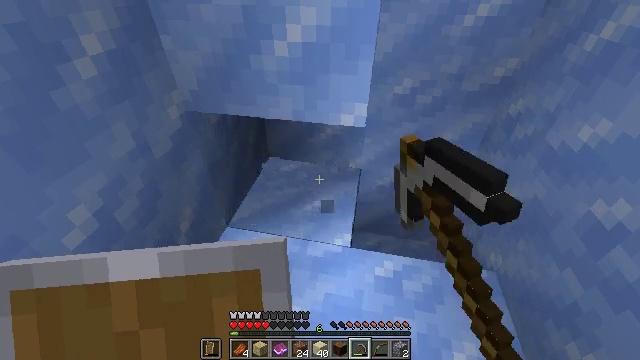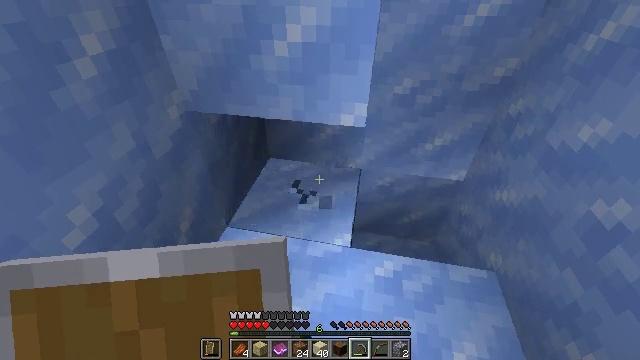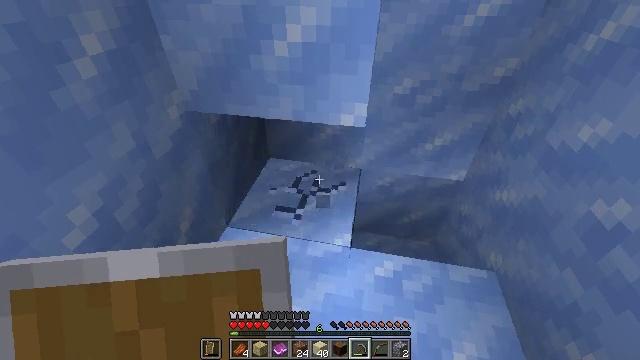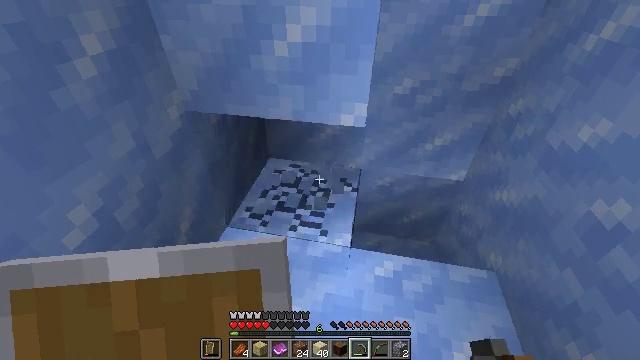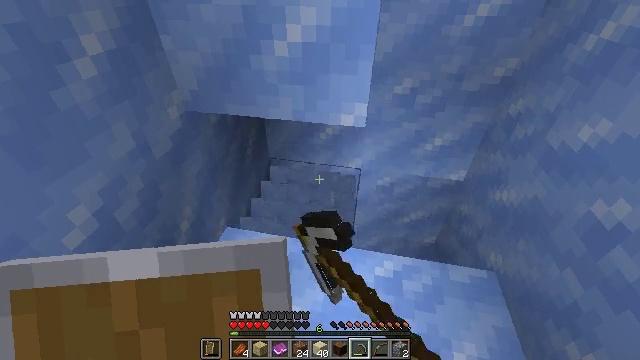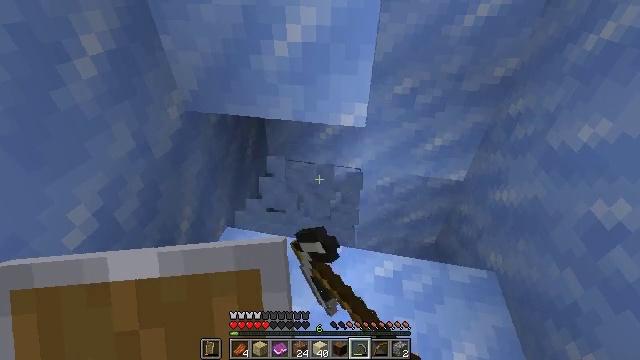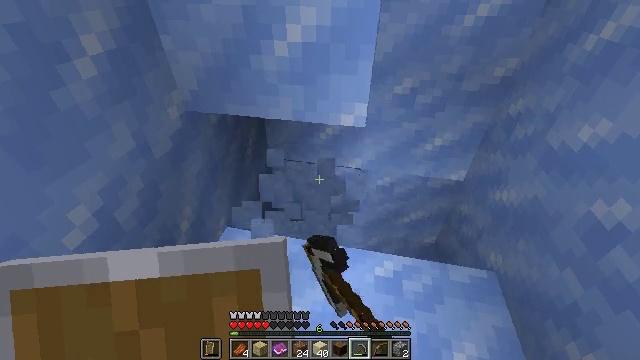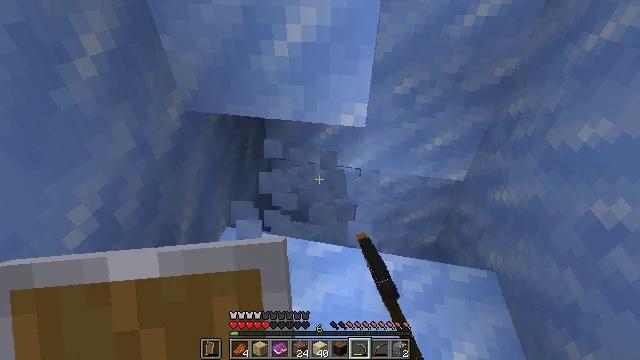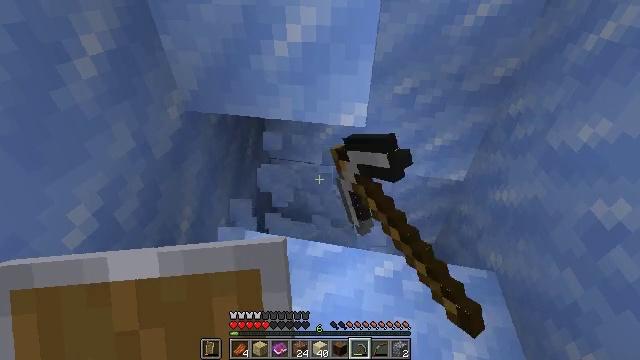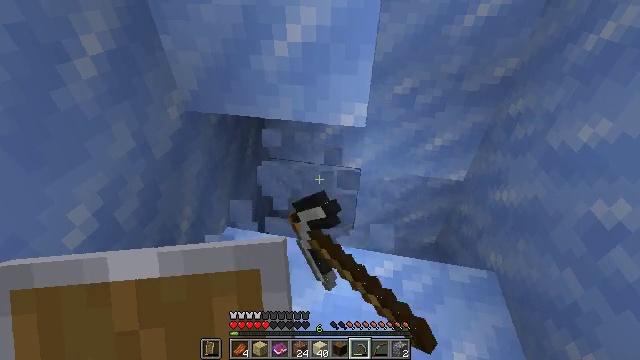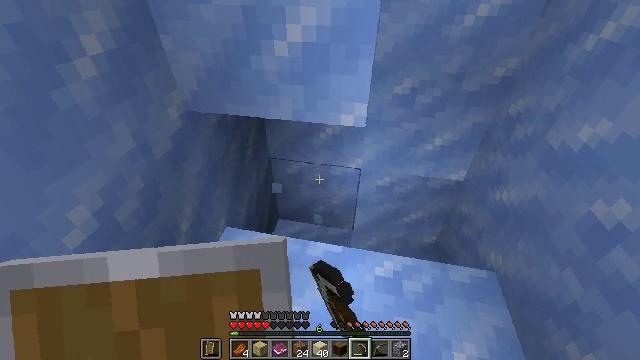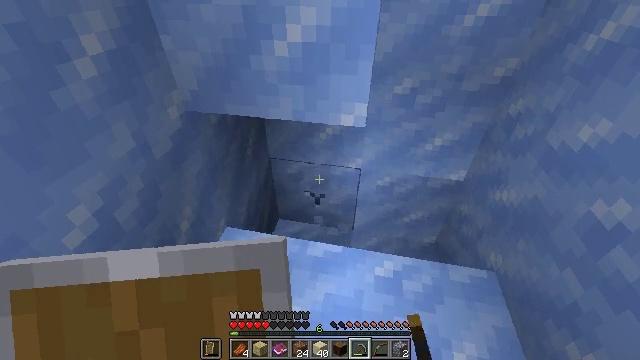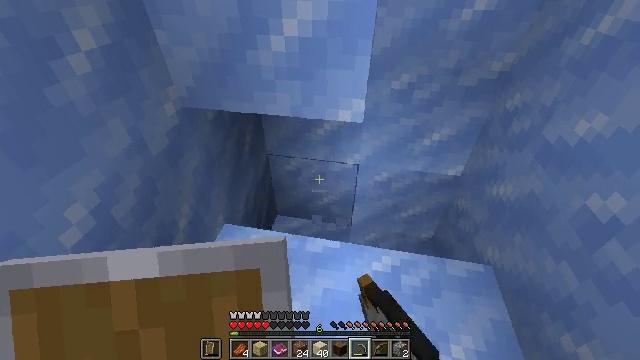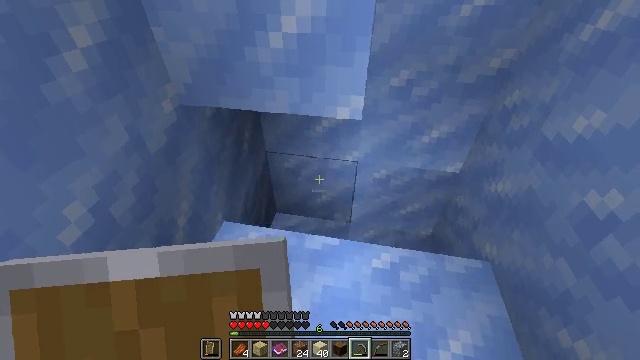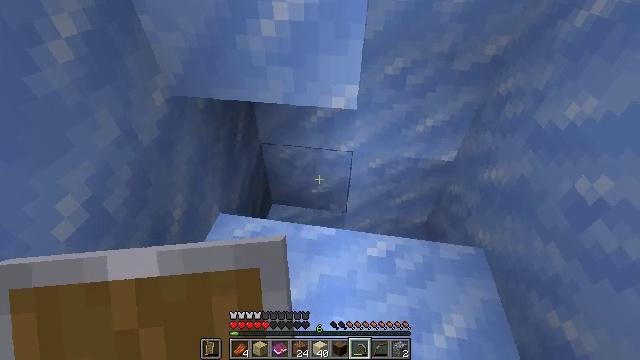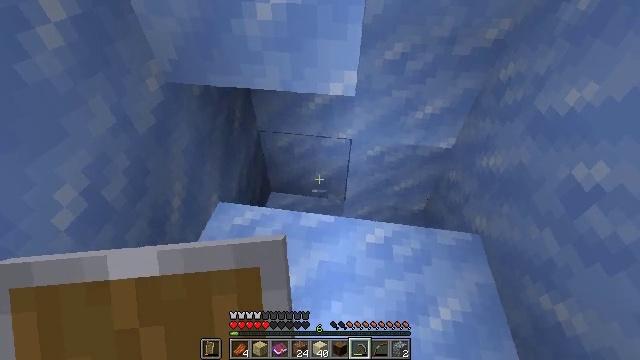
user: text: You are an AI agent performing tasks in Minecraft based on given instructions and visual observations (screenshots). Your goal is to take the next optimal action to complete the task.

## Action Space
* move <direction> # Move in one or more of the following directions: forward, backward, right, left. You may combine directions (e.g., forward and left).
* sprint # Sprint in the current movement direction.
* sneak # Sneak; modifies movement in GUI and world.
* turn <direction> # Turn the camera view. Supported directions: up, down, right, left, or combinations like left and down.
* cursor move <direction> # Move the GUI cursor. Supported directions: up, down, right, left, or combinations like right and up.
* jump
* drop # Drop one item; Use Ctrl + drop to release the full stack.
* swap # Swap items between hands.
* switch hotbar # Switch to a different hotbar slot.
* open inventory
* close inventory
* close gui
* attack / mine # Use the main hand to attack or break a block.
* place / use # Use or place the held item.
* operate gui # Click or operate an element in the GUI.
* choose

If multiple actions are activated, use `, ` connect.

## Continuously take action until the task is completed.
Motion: motion action
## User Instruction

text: Harvest packed ice from cold regions.
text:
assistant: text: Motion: attack / mine
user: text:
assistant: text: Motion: attack / mine
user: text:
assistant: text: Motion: attack / mine
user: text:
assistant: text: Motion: attack / mine
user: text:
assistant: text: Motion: attack / mine
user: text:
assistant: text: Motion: attack / mine
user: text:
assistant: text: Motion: attack / mine
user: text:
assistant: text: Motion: attack / mine
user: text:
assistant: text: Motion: attack / mine
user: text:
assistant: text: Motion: attack / mine
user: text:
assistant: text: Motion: attack / mine
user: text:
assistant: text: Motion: no_op
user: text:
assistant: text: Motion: no_op
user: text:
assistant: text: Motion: turn right and down
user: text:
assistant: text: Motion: turn down
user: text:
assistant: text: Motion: no_op
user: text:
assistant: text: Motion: no_op
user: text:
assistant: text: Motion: turn left and up
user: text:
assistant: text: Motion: turn left and up
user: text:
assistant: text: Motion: turn left and up
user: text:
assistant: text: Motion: turn up
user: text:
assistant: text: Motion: turn up
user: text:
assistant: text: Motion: attack / mine
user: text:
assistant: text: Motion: attack / mine
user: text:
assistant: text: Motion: attack / mine
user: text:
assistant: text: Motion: attack / mine
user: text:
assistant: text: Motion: attack / mine
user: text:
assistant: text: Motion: attack / mine
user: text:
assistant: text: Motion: attack / mine
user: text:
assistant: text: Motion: attack / mine